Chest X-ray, PA view. Patient: 49 years old, sex M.
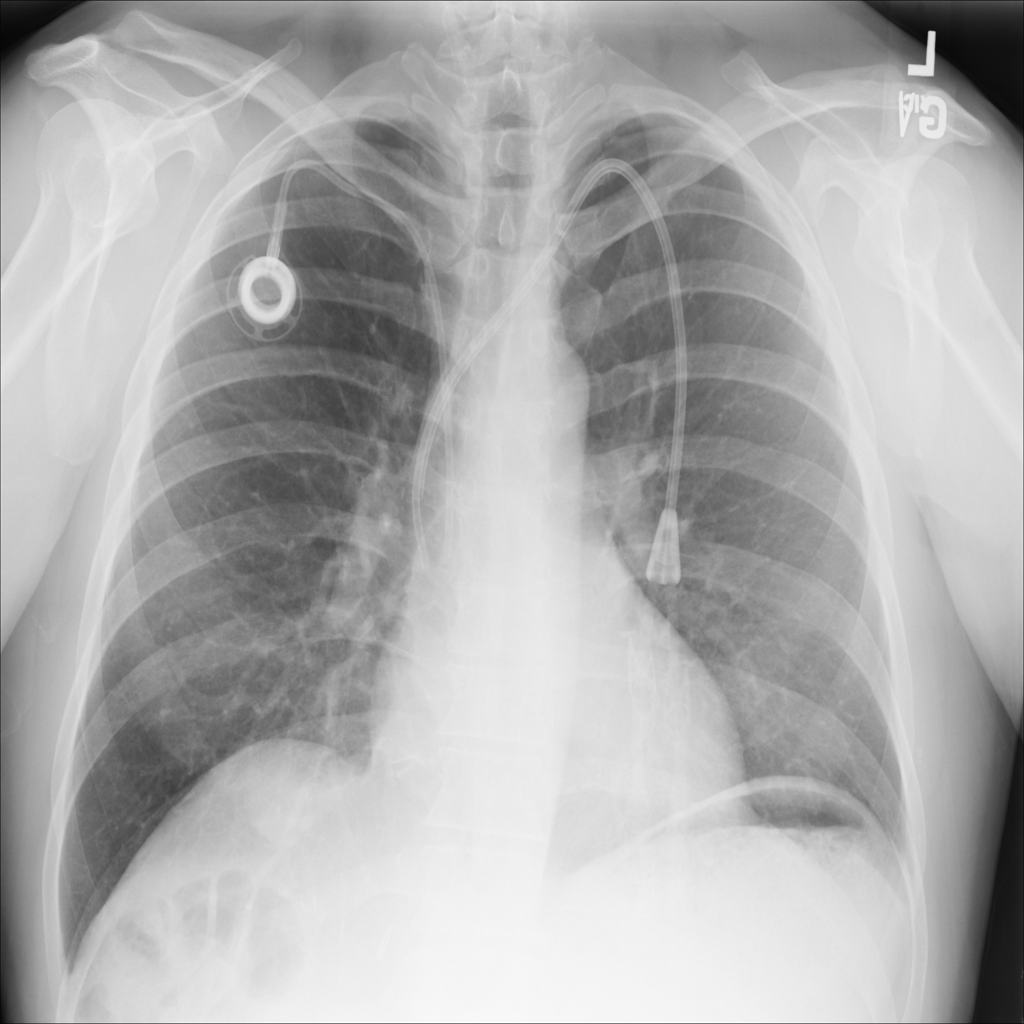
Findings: No Finding